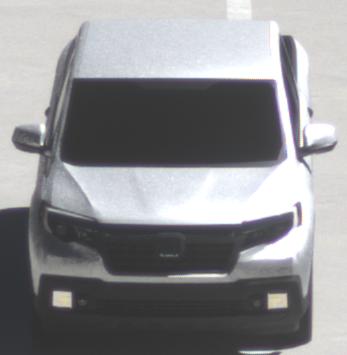
Make: Honda
Model: Ridgeline
Detailed model: Gen. 2
Model produced from: 2016
Model produced until: 2020
Doors: 4
Color: white
Road condition: wet road
Daytime: midday
Contrast: high contrast